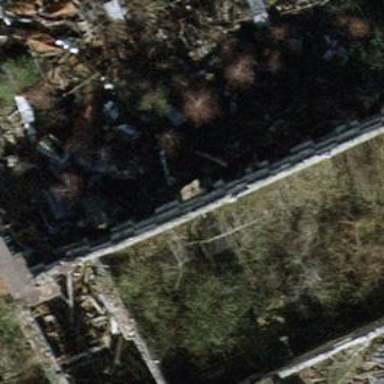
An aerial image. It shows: Scene of historic ruins.